Question: Count the number of objects in the diagram.
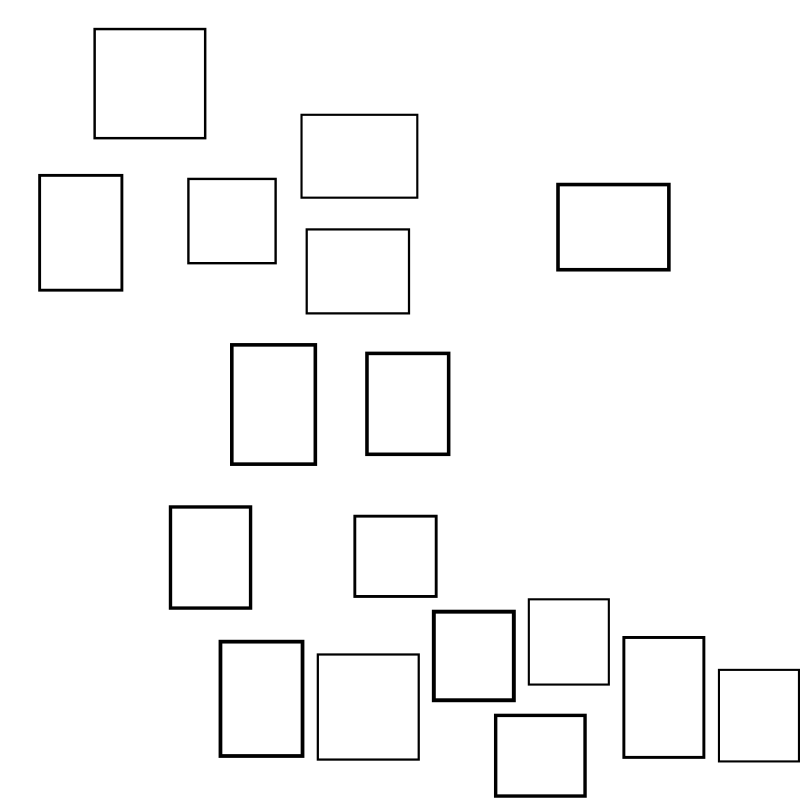
Answer: 17